Question: I have created a small game that I want to put onto the app store but whenever I run the game it doesn't get past the initial app load screen. It used to work but I updated the code signing identity and bundle identifier and now it comes up with this :

this is in the CCNode.m file.
Just wondering if any new how the signing identities would have an effect like this.
Any help or thoughts is greatly appreciated.
EDIT
Ok so I have found that this was the issue, introLayer.mm file :
'''
-(id) init{
if( (self=[super init])) {
// ask director for the window size
CGSize size = [[CCDirector sharedDirector] winSize];
CCSprite *background;
if( UI_USER_INTERFACE_IDIOM() == UIUserInterfaceIdiomPhone ) {
background = [CCSprite spriteWithFile:@"Default.png"];
background.rotation = 90;
} else {
background = [CCSprite spriteWithFile:@"Default-Landscape~ipad.png"];
}
background.position = ccp(size.width/2, size.height/2);
// add the label as a child to this Layer
[self addChild: background];
}
return self;
'''
}
the "Default.png" had to be changed to "Default@2x.png" for some reason, I have never changed this value before and it use to work, I find this to be a weird solution and one that it not correct(even though it makes the app work).
Could this be due to something in the appDelegate file(I have only changed this file to prevent the app from showing the FPS data)?
Any information on why the image would need the "@2x" added to it would be awesome.
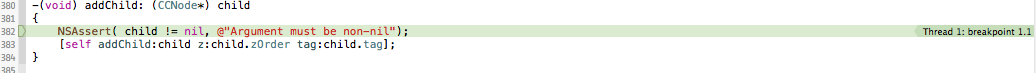
Answer: This is a code error and won't be related to the certificate change. The 'CCNode' being passed into that function is 'nil' and that is triggering the 'NSASSert'.
You need to investigate the cause for this: Try investigating the call stack to see where this function was called from - you are probably passing in an uninitialised object, or an object has been released where it shouldn't have been